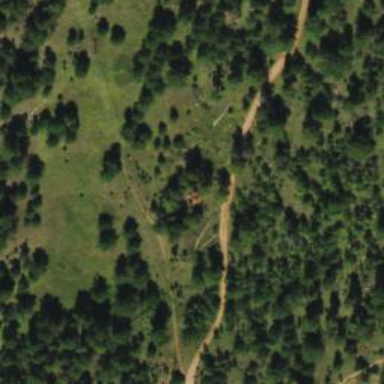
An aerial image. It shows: Path.